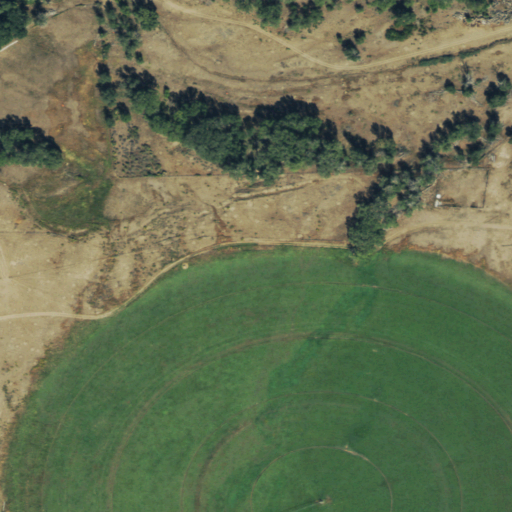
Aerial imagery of valley in Colorado named Sand Gulch containing cultivated crops, shrub, woody wetlands, herbaceous wetlands, and pasture